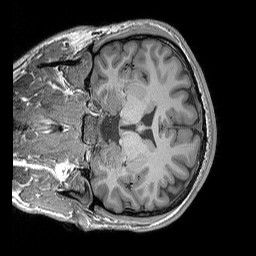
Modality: T1w
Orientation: coronal
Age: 21
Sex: male
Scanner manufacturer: siemens
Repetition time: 2.25 s
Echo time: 0.00302 s